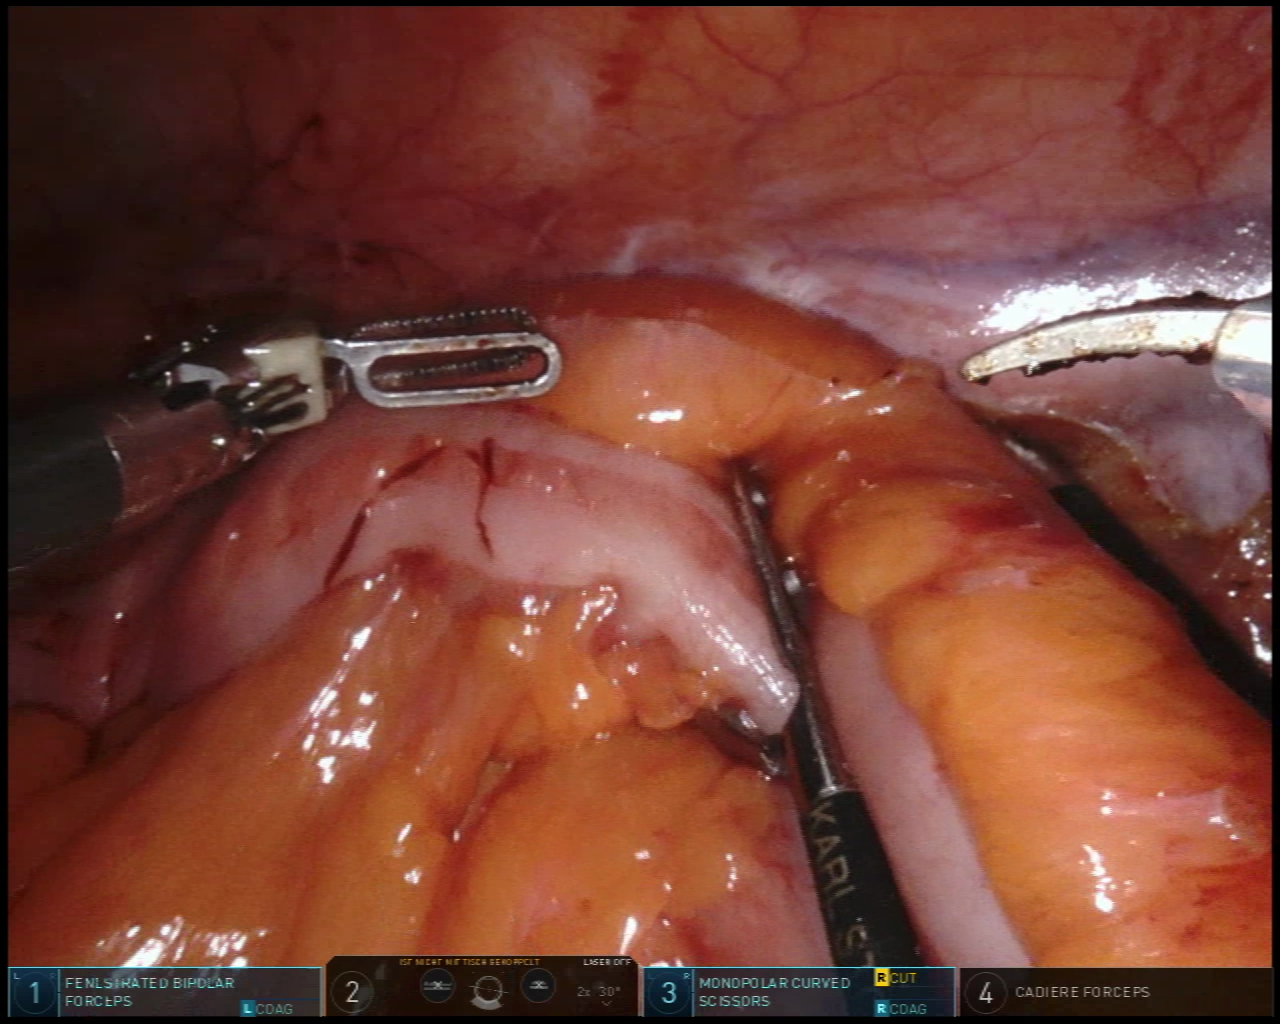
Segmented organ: colon
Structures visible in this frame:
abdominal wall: yes
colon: yes
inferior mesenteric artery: no
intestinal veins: no
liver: no
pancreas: no
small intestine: no
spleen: no
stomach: no
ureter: no
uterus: no
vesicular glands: no